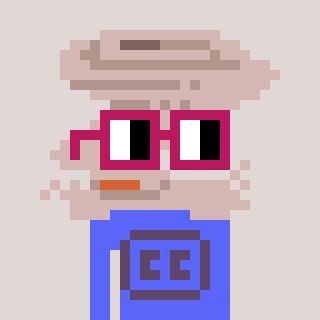
a pixel art character with square dark red glasses, a tornado-shaped head and a purple-colored body on a warm background